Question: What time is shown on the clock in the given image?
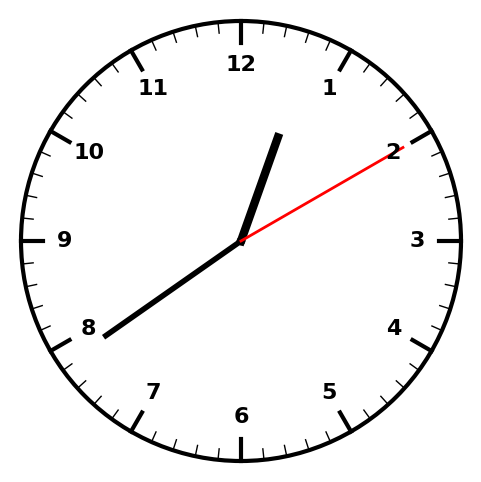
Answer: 12:39:10